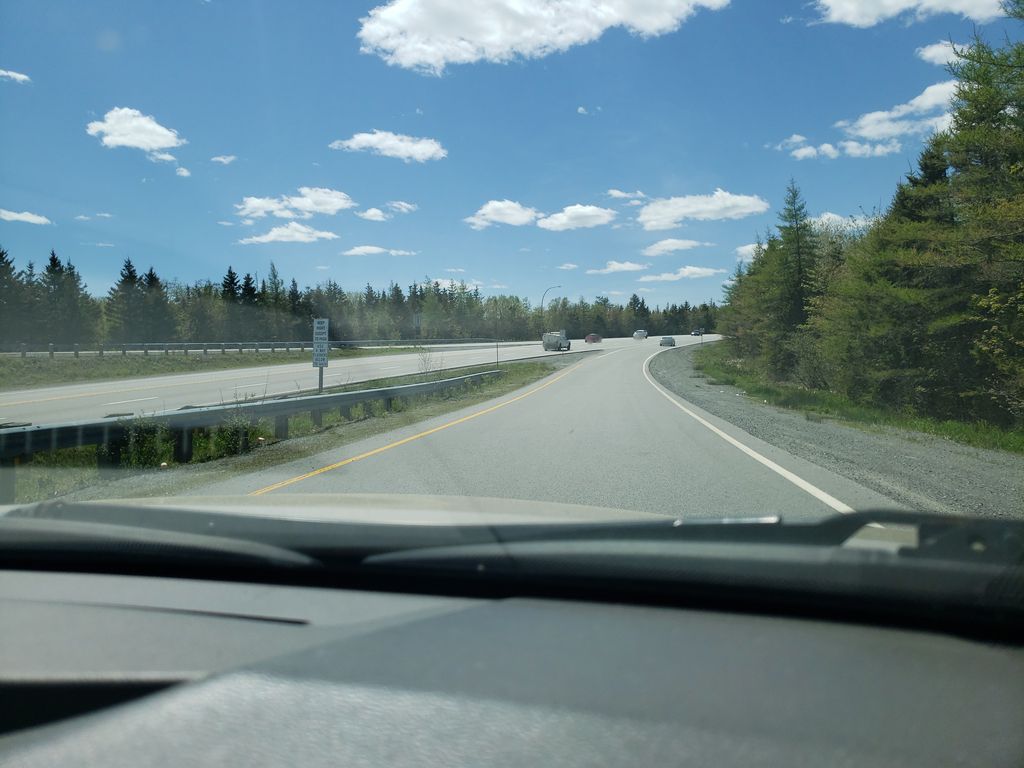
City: halifax